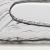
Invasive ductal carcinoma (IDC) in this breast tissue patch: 0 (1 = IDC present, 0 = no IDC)